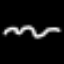
Label: squiggle